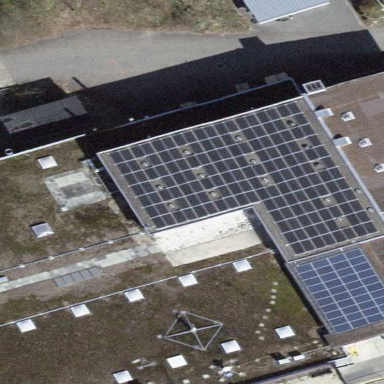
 consisting of solar photovoltaic panels."